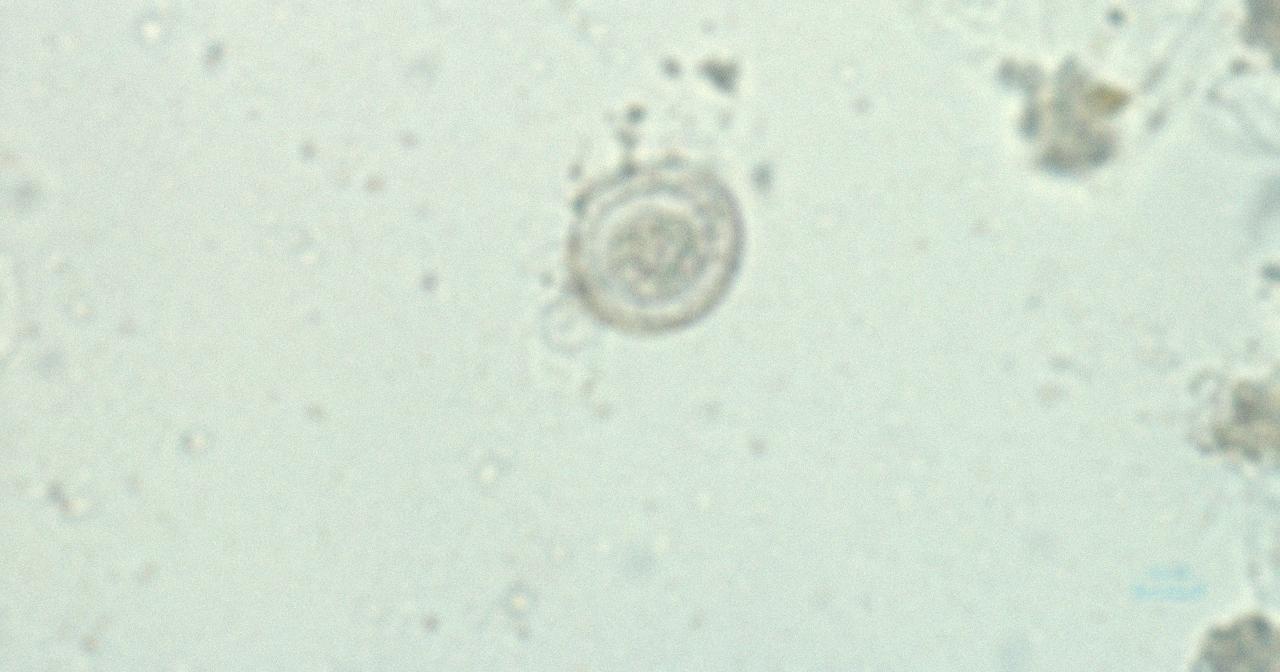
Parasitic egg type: Hymenolepis nana